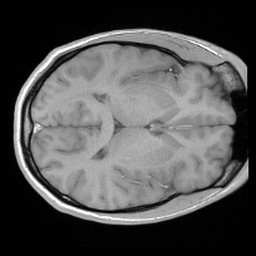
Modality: FLASH
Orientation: axial
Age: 19
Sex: male
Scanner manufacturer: siemens
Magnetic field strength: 3 T
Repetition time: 0.245 s
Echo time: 0.0026 s